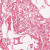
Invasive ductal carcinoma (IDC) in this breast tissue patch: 0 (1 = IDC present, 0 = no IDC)